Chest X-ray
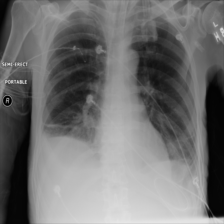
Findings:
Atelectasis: negative
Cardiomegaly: negative
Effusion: negative
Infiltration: positive
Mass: negative
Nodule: negative
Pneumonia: negative
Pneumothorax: negative
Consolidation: negative
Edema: negative
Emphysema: negative
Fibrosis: negative
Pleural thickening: negative
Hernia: negative